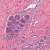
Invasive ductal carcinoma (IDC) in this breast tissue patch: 1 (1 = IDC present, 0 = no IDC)